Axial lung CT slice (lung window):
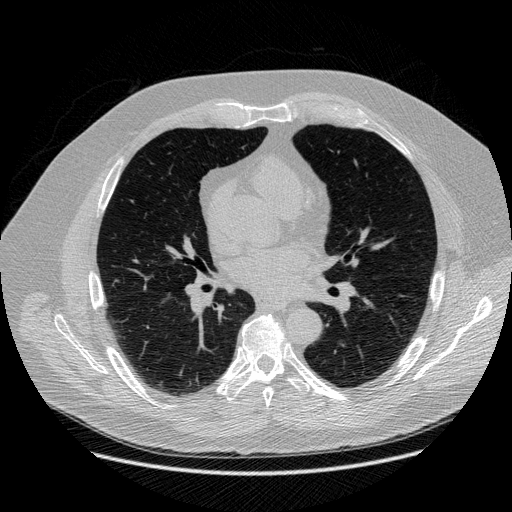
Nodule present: no